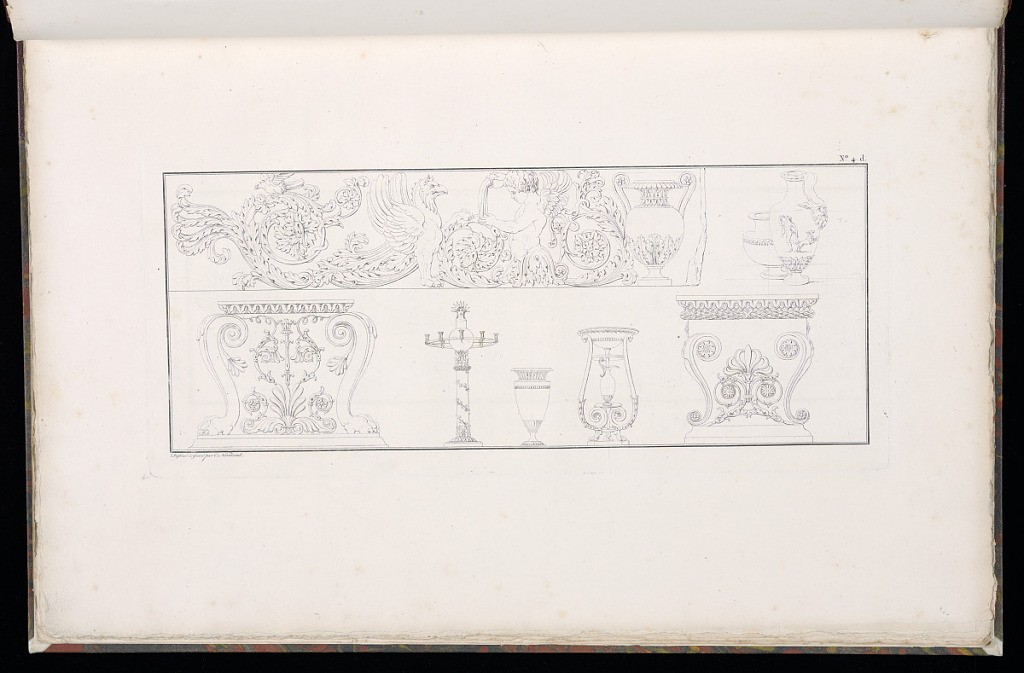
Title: Ornament, Vase, and Furniture Designs
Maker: Charles Normand, French, 1765 – 1840
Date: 1787–95
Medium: Etching on laid paper
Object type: Print
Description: Horizontal plate with designs for vases, plinths, candlestand, perfume burner and an ornamental frieze featuring scrolling acanthus leaves and foliage, a griffin and winged putto. The designs feature Neoclassical and Empire style motifs, palmettes, scrolling foliage, repeat patterns, masks, gadrooning, rosettes, snakes, and mythological creatures. The plate is numbered.